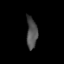
Tissue: lung
Cell type: Myeloid cells
Senescence score: 0.1599
Nuclear area (px): 333
Mean DAPI intensity: 78.988